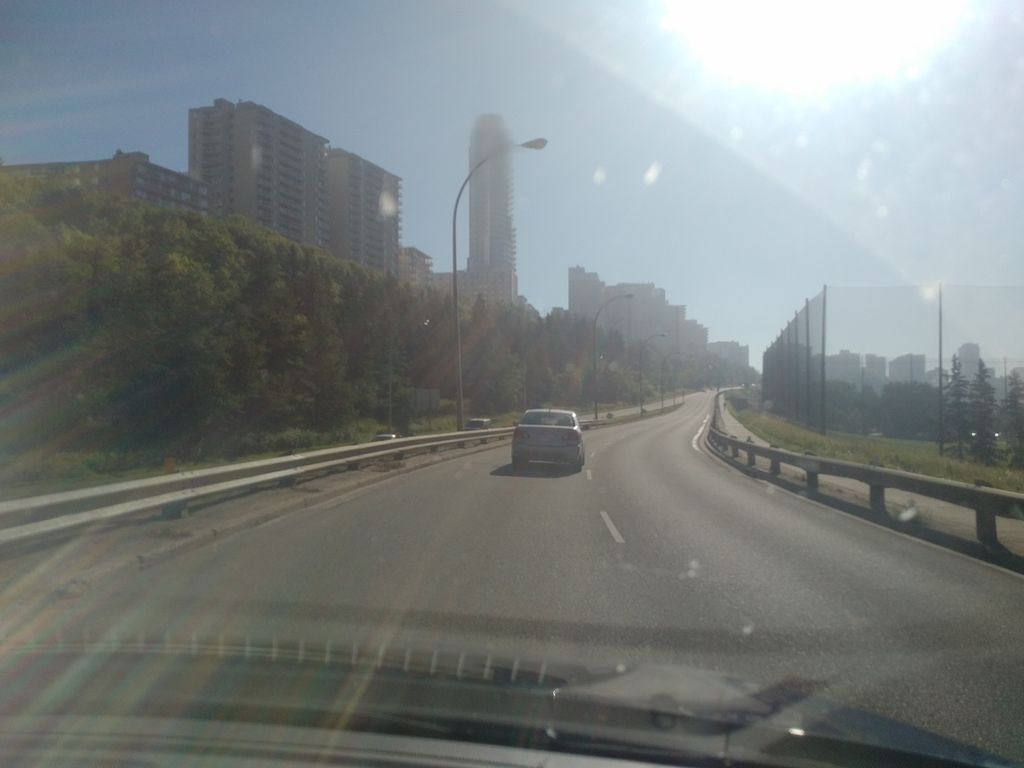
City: edmonton